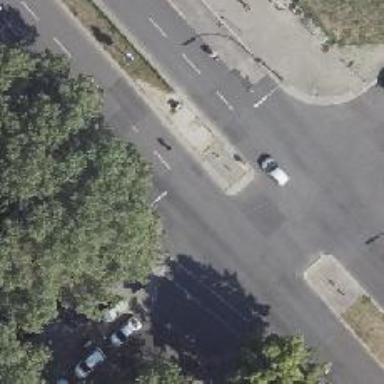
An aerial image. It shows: Secondary asphalt road with lane markings and cycle track on the right. It is dual carriageway with bus stop on the right for parking.